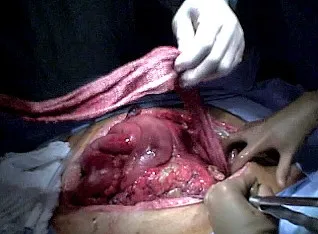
Stasilon. was non-adherent to the wound bed. Forty-eight hours after open transabdominal packing, Stasilon. rolls were noted to be non-adherent to the hemostatic wound bed and were easily removed atraumatically from the retroperitoneum.
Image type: medical_photograph (other_medical_photograph)